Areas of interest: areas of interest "Shopping Mall"
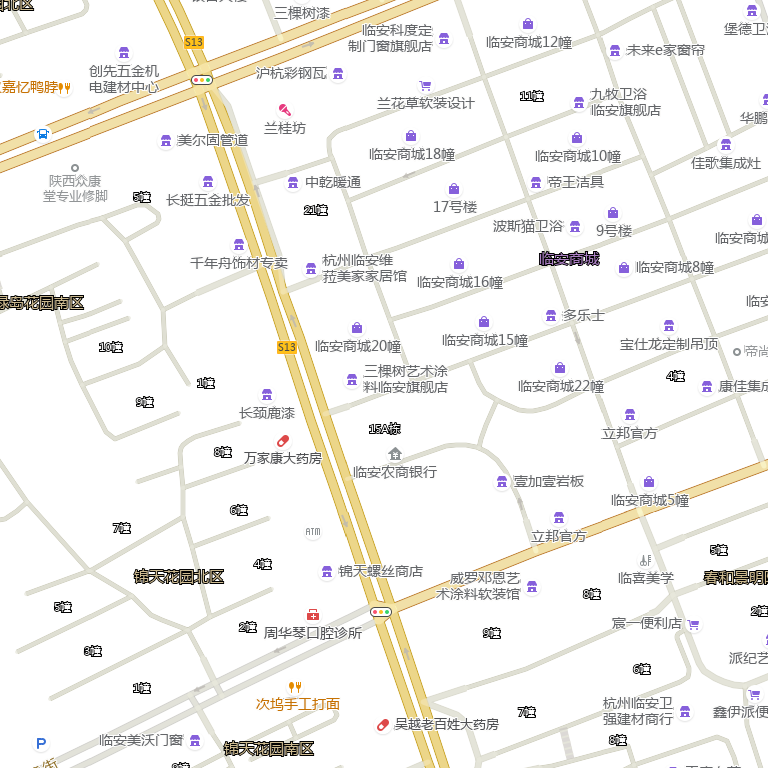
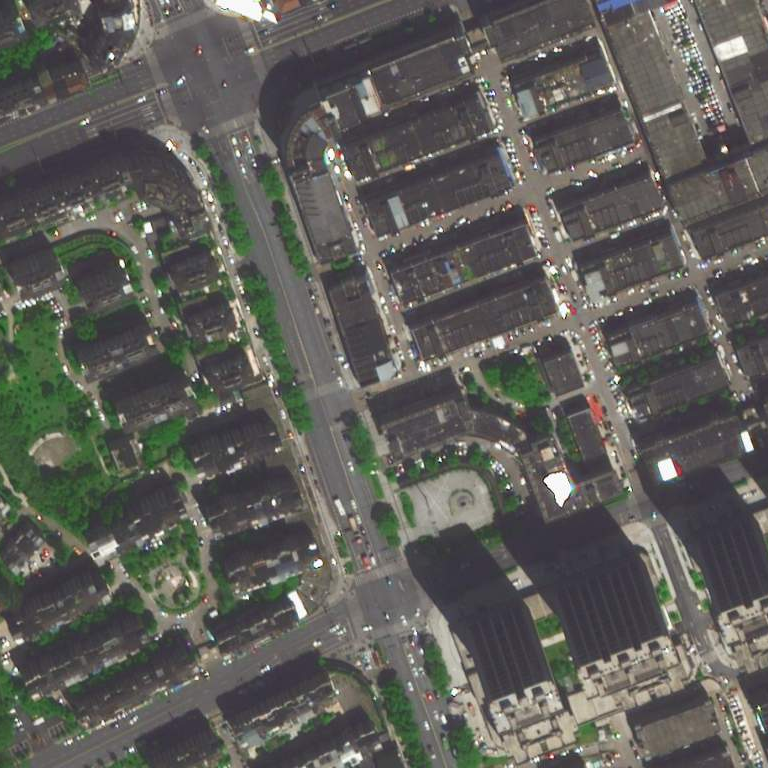